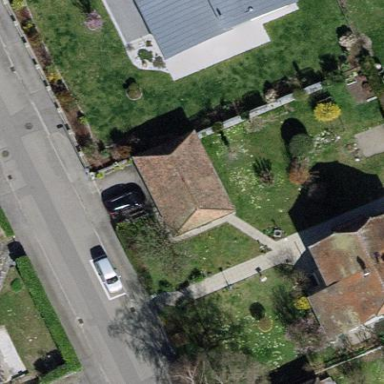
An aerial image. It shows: Garage building.